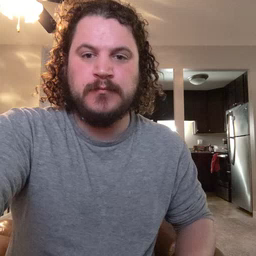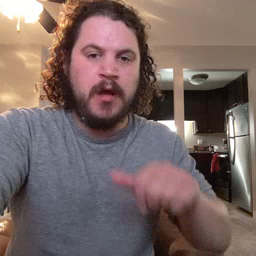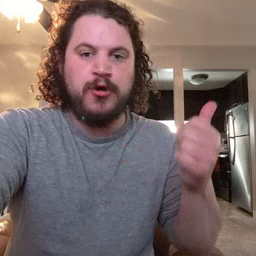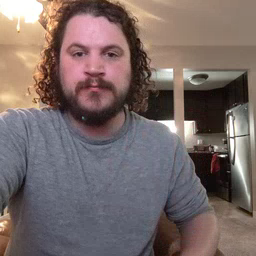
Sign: another